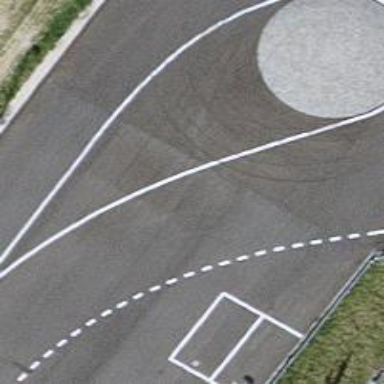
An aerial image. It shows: Asphalt road designated for service vehicles.